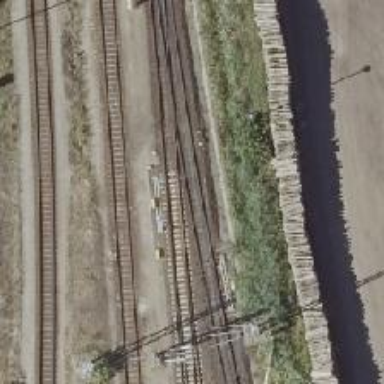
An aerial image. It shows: Rail siding with electrified contact lines for trains.